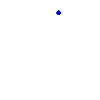
Particle: pion